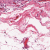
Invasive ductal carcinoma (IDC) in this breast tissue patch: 0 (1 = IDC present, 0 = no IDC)